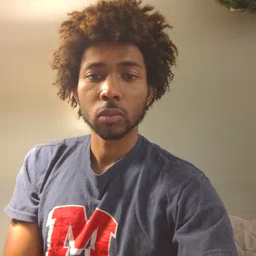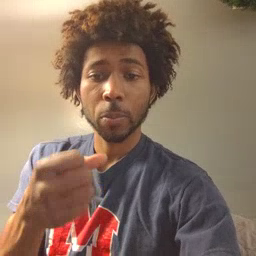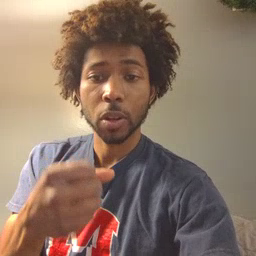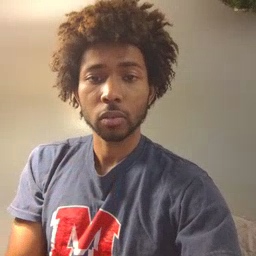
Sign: milk